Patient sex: M
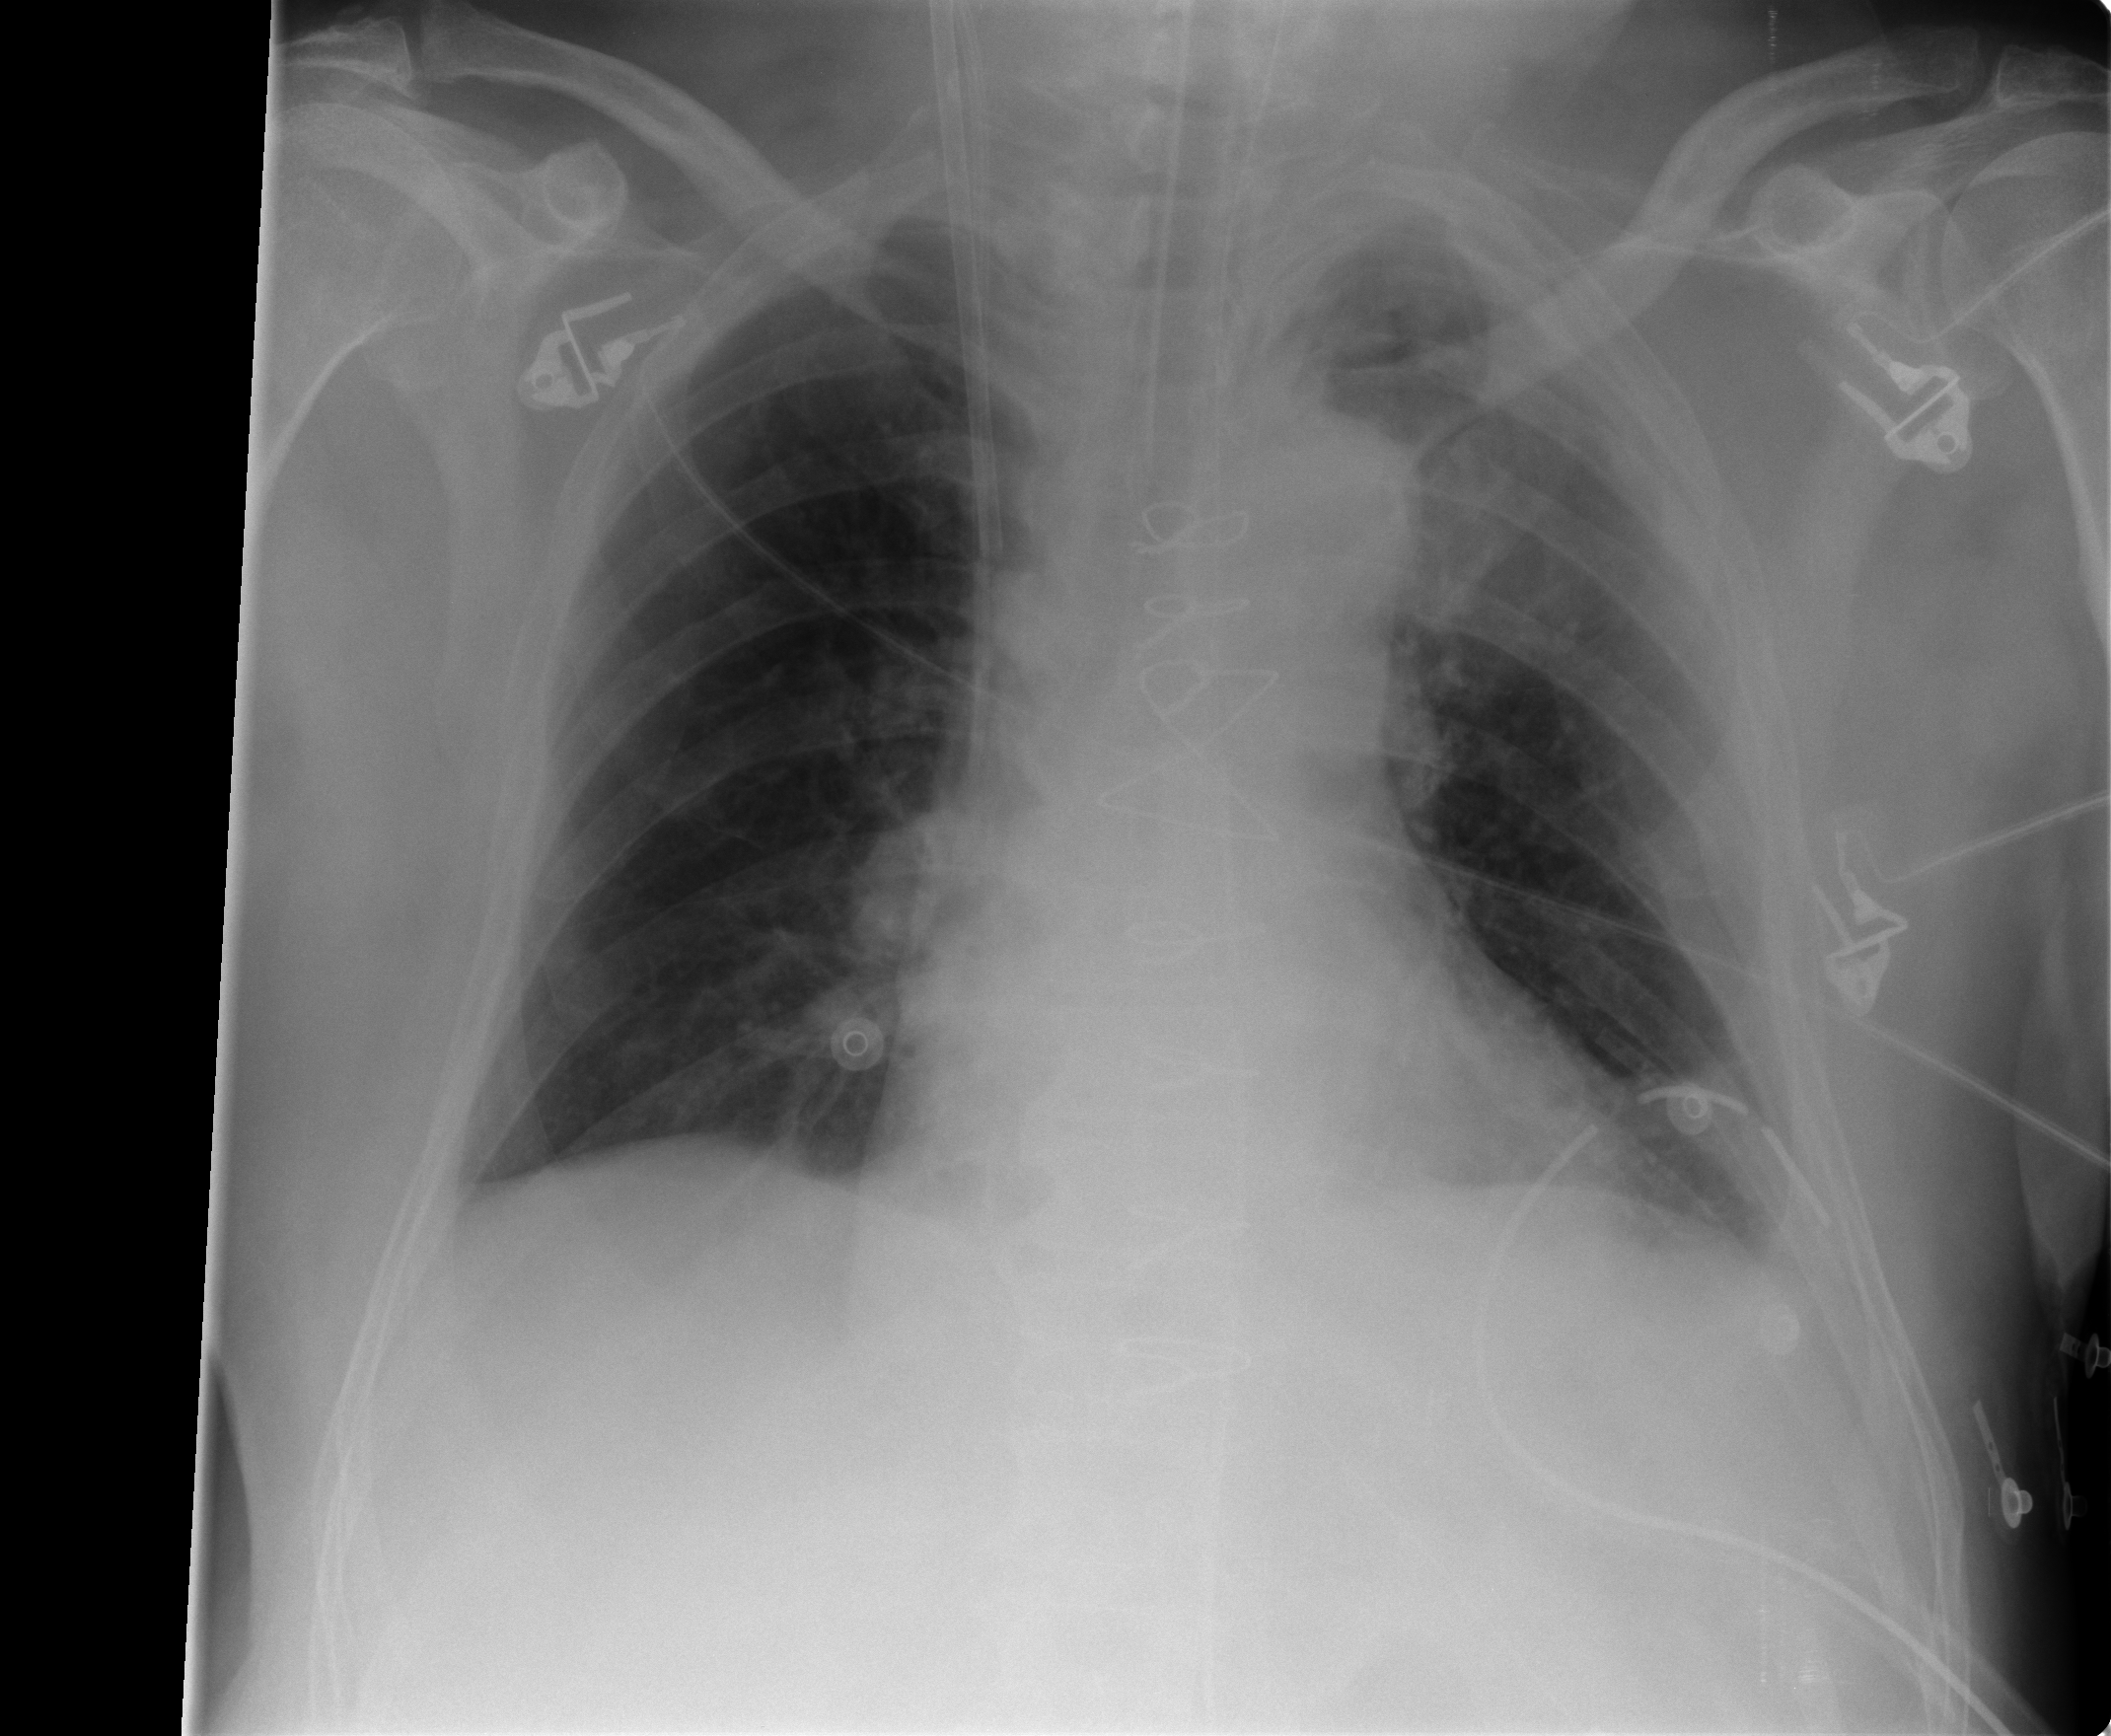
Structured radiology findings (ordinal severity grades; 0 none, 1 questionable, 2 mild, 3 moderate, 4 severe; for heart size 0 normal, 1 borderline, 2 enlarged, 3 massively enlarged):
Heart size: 0
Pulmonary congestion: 0
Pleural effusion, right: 0
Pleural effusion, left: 1
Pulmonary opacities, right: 0
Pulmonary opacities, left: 0
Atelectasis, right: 0
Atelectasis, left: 1